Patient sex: F
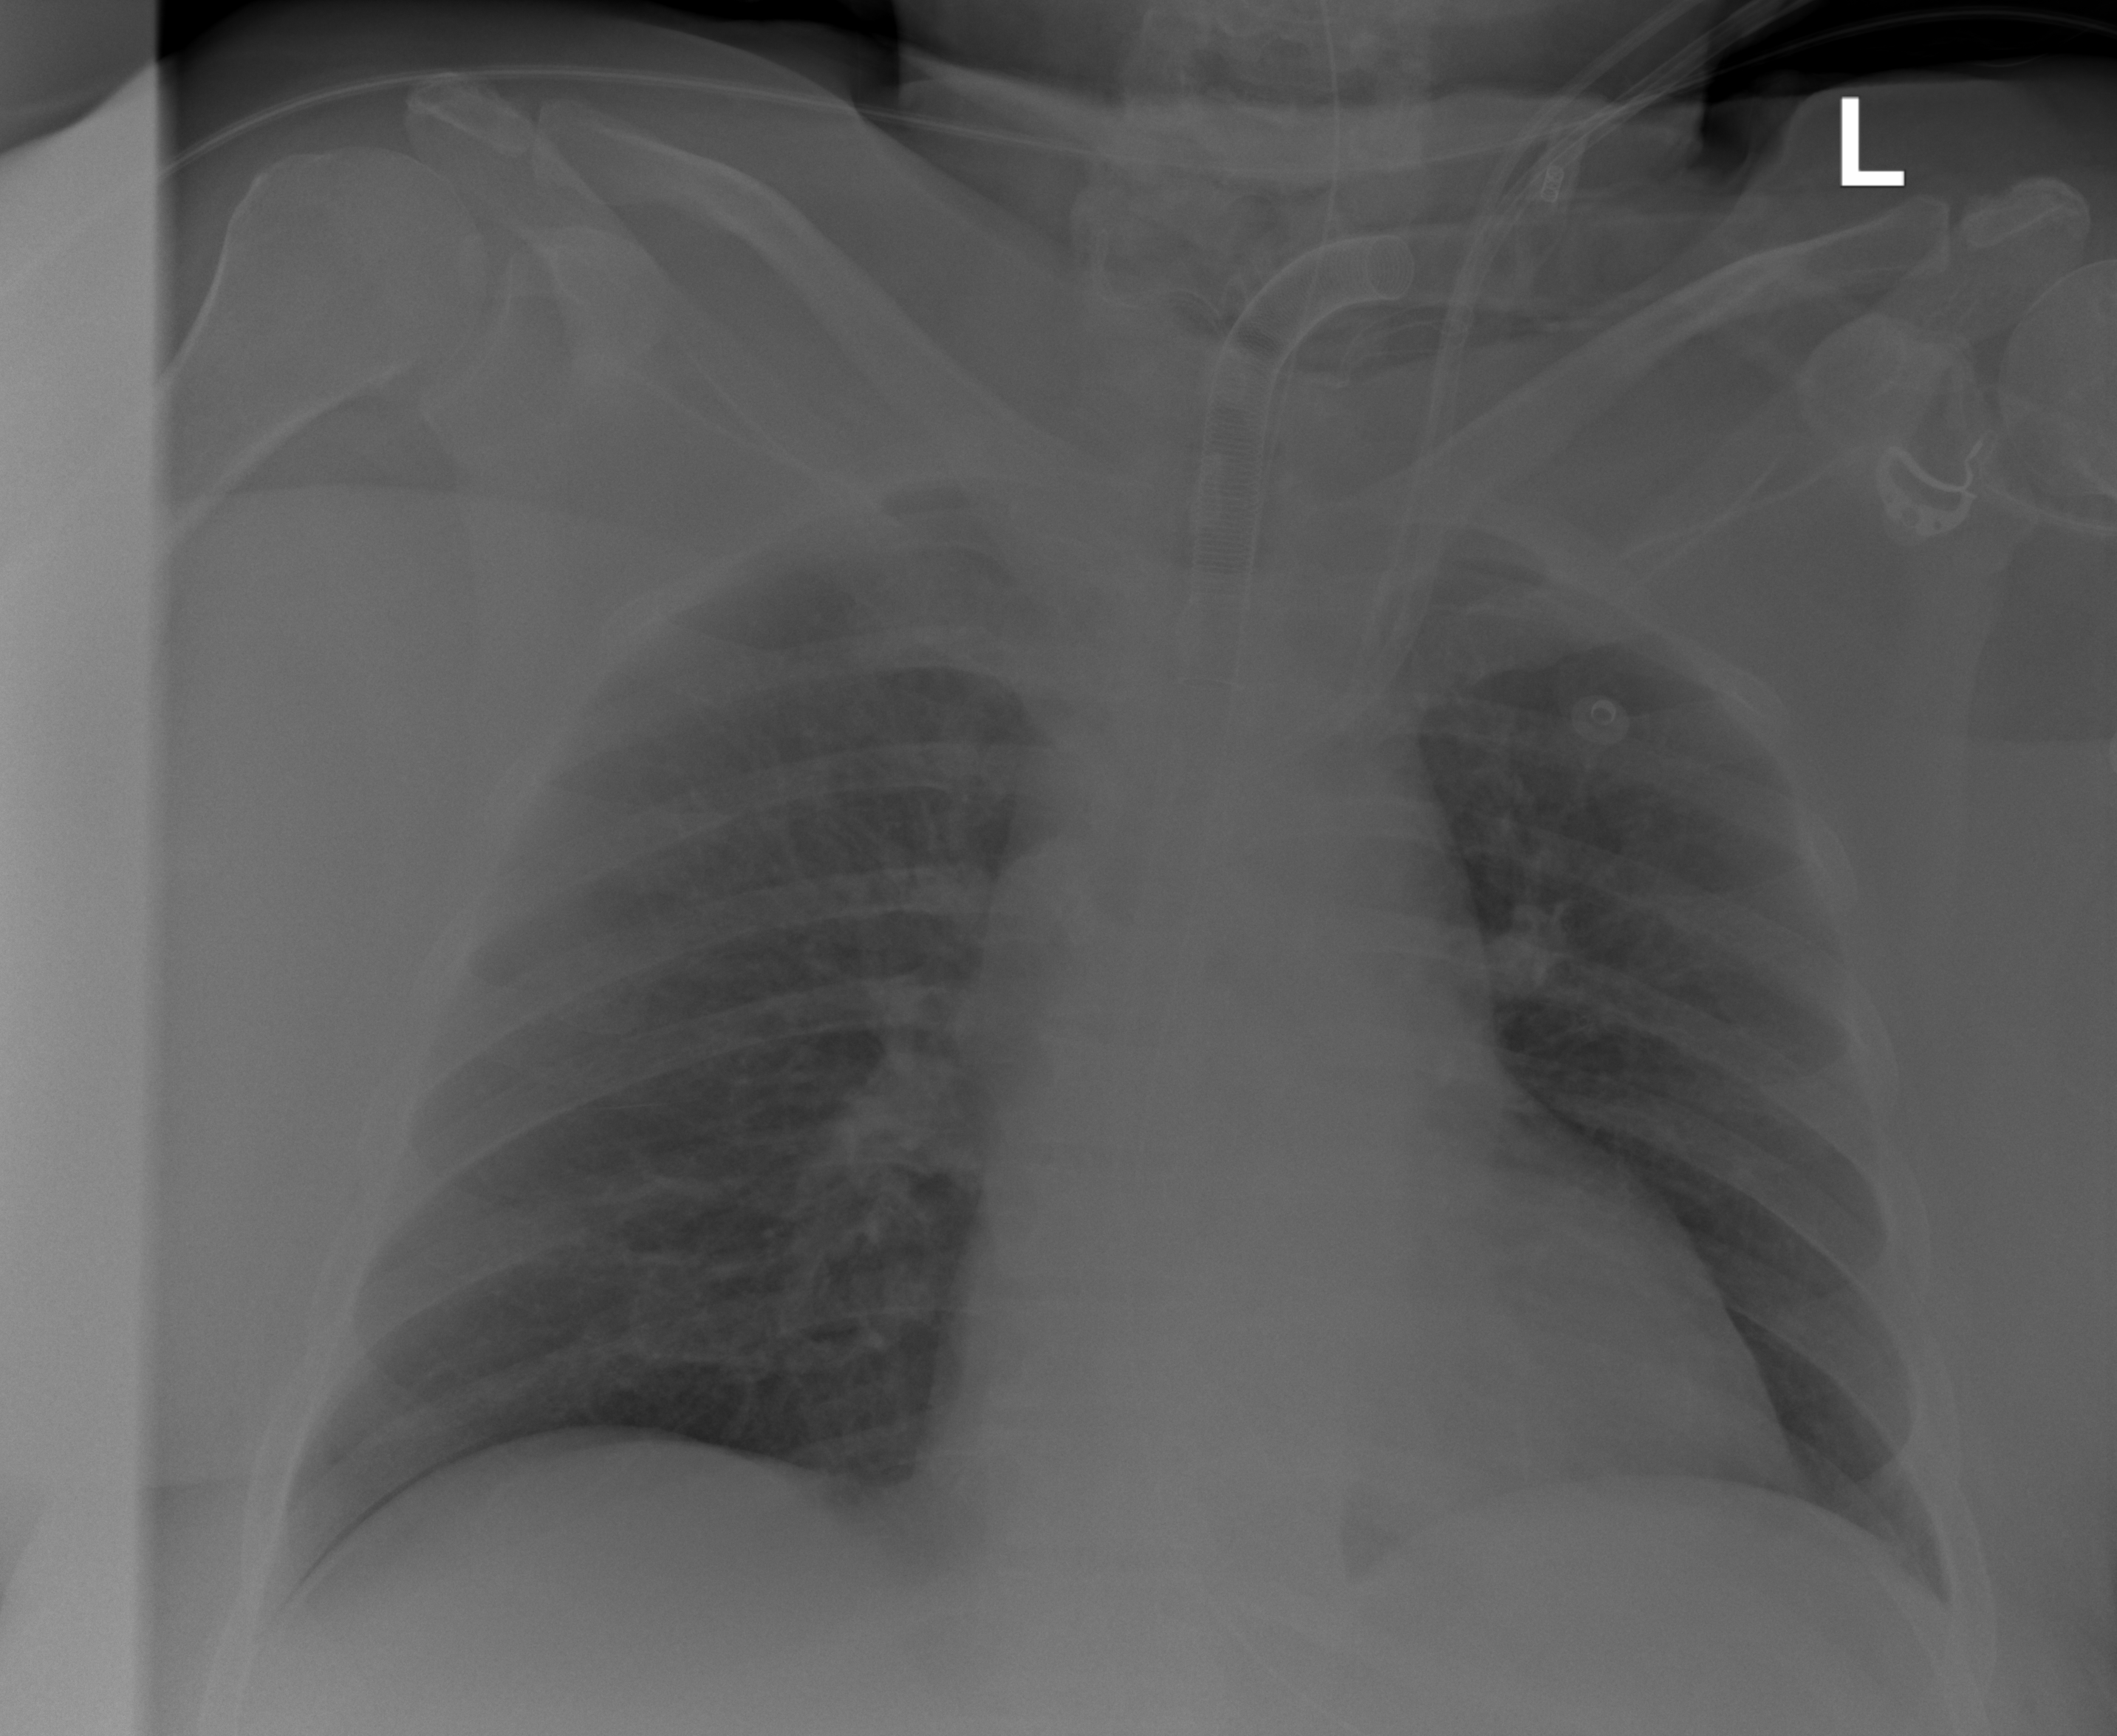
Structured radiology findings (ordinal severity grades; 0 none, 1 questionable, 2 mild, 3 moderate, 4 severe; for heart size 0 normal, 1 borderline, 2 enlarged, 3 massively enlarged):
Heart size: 0
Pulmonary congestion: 0
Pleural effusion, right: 0
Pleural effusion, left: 1
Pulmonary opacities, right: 0
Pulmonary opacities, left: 0
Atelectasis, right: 0
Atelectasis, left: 0